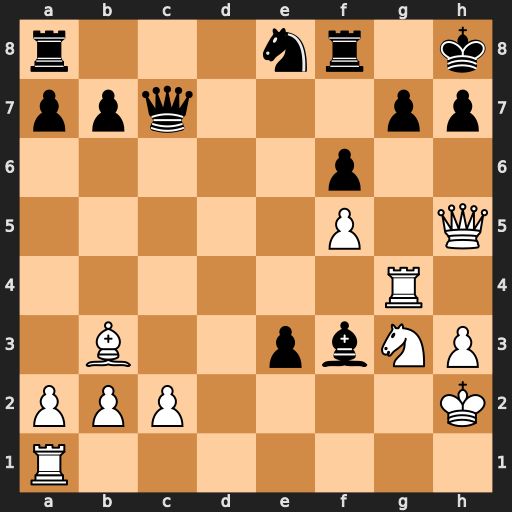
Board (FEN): r3nr1k/ppq3pp/5p2/5P1Q/6R1/1B2pbNP/PPP4K/R7
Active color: w
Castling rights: -
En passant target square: -
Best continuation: Qxh7+ Kxh7 Rh4+ Bh5 Rxh5#